Interaction volume radius: 10 \u00c5
Interaction volume height: 10 \u00c5
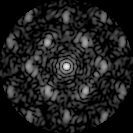
Disorder parameter: 0.4592